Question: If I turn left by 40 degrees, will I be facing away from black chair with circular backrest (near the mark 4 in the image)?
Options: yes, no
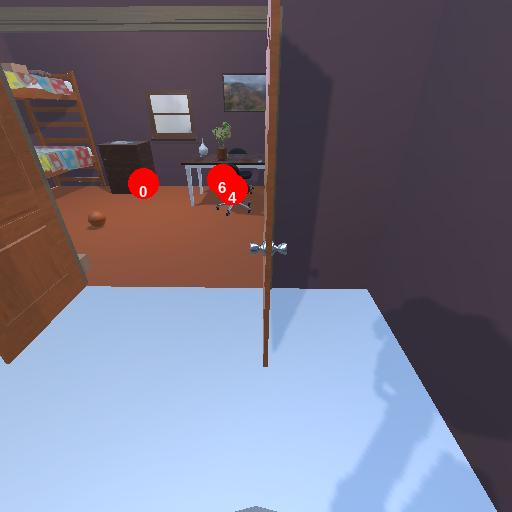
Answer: yes